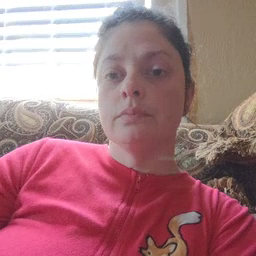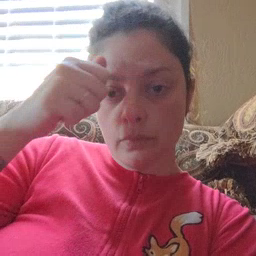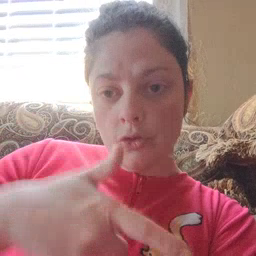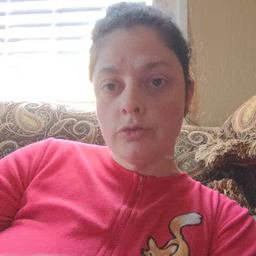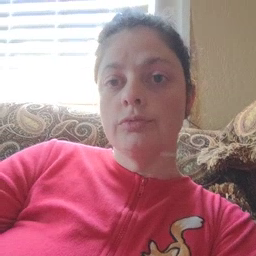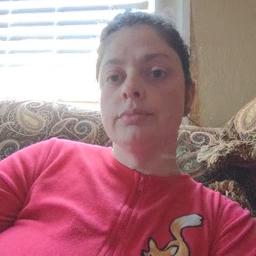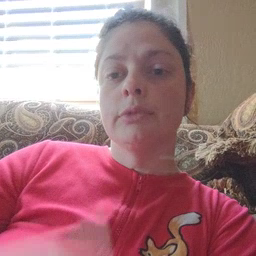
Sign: brother